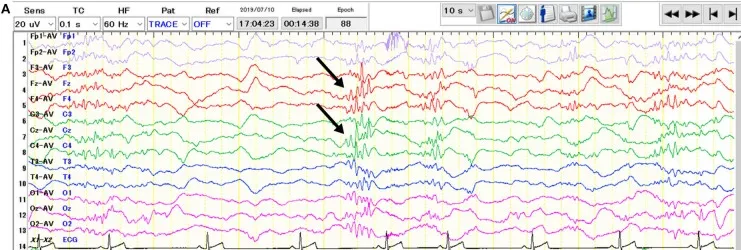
Interictal electroencephalogram of the 64-days-old puppy with neonatal encephalopathy with seizures. The average potential reference method was used. Polyspikes. Arrows).
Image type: electrography (eeg)